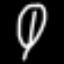
Label: leaf